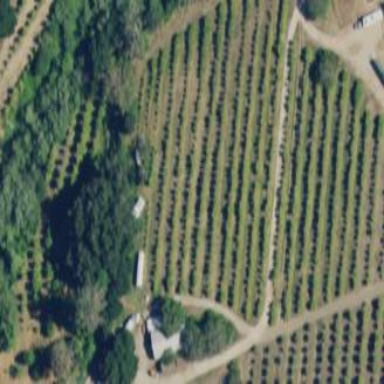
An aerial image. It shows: Orchard.